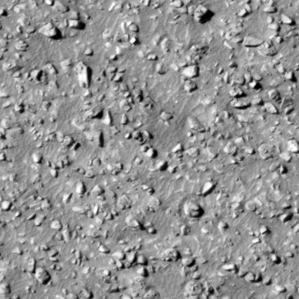
Label: non_frost